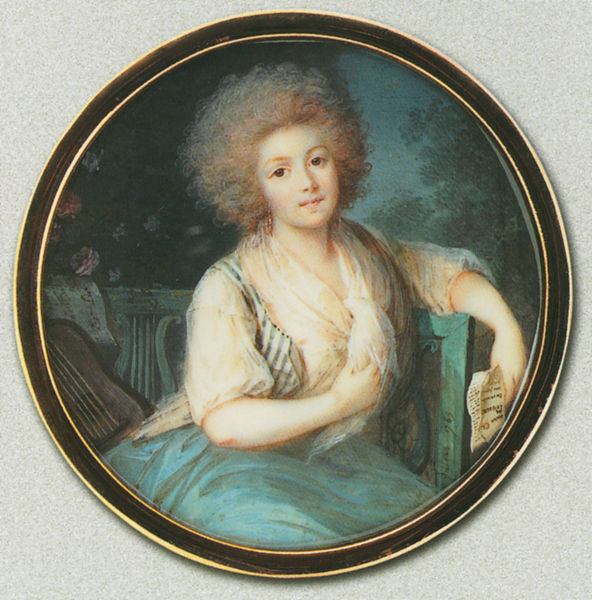
Titel: Dame auf einer Parkbank
Künstler: Joseph-Charles Traviers des Villers
Institution: Celle, Bomann-Museum
Schlagwörter: baum, dunkel, bäume, grün, blume, busen, frau, kleid, nacht, stuhl, türkis, blick, park, rose, schal, tuch, jung, augen, bildnis, instrument, portrait, haare, gitarre, hübsch, locken, schön, rund, garten, perücke, mieder, bank, weste, zettel, geige, brief, brusttuch, leier, rondo, blatt papier